Current action and preconditions to check: trajectory_clear

Your task: For each precondition in the list above, predict whether it will hold at this action.

Consider the current scene as observed from the mobile robot's camera, and analyze the predicted future states of all dynamic agents (e.g., people, animals, vehicles, or any moving entities) within the NEXT SECOND.

IMPORTANT: Only answer "very likely" if you are absolutely certain—based on strong, clear evidence—that a dynamic agent will violate the precondition in the predicted future state. Do NOT answer "very likely" for unlikely, ambiguous, or low-probability risks.

Ask yourself for each precondition: Is there a high probability, with clear and convincing evidence, that the predicted future states of any dynamic agent will interfere with the predicted future state of the currently executing action within the NEXT SECOND, causing that precondition to fail?

Assess the risk level based on these predictions. Use "likely" or "very likely" if motions create a clear risk of interference.

Use "neutral" or "improbable" if agents are nearby but their predicted paths are clearly diverging or non-conflicting.

Failure Risk Categories: "very improbable", "improbable", "neutral", "likely", "very likely"

Answer Format: Output ONLY the probability_of_failure value from these categories: "very improbable", "improbable", "neutral", "likely", "very likely"

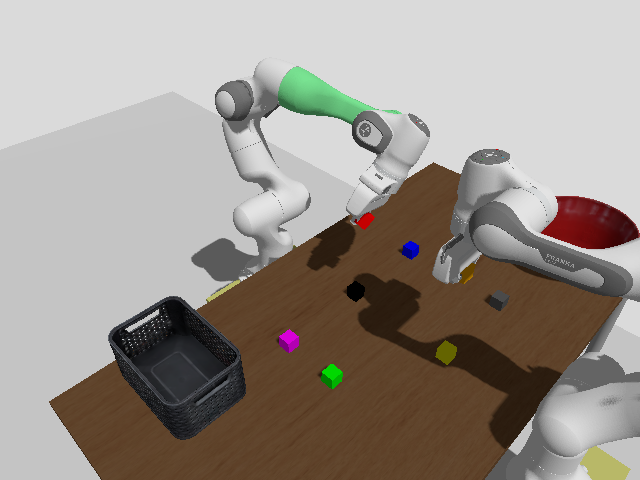

Answer: improbable